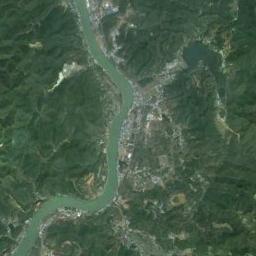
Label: river